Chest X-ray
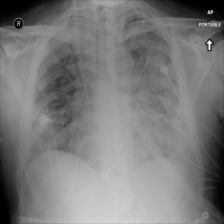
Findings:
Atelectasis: negative
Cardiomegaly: negative
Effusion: negative
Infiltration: positive
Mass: negative
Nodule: negative
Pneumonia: negative
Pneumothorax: negative
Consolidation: negative
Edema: negative
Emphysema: negative
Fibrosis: negative
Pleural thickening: negative
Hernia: negative